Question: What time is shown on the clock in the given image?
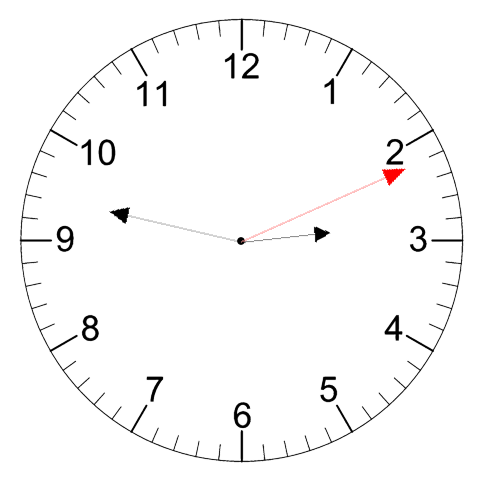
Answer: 02:47:11